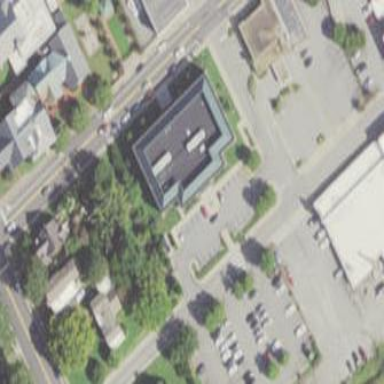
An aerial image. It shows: Town hall building.